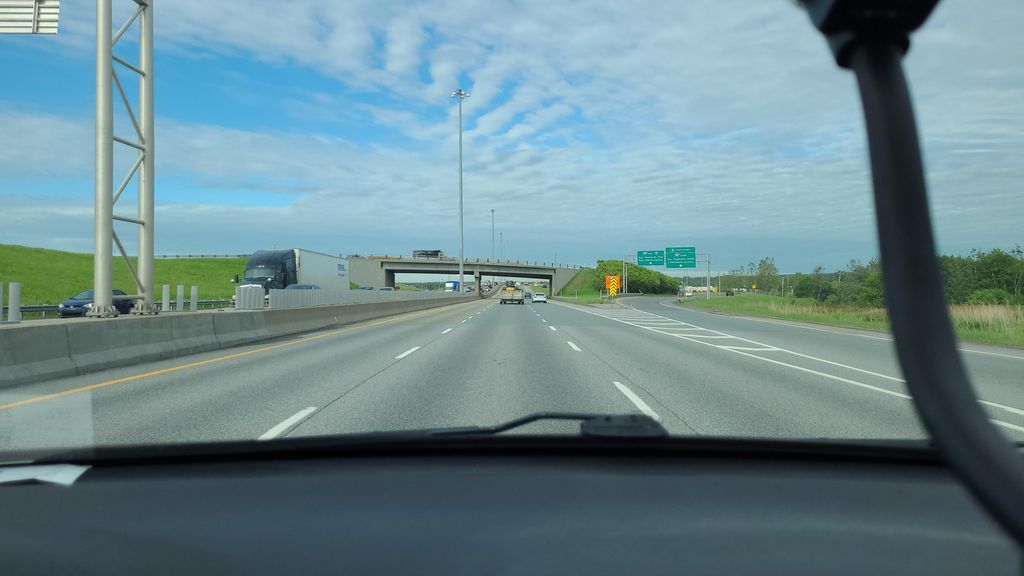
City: quebec_city